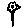
Label: flower